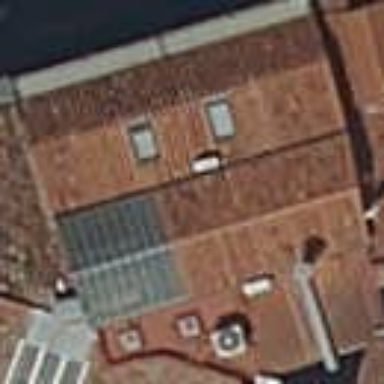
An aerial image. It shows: Building with brown roof.